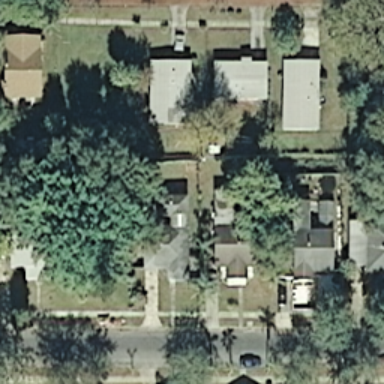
It is a medium residential area with houses surrounded by lawn and plants .